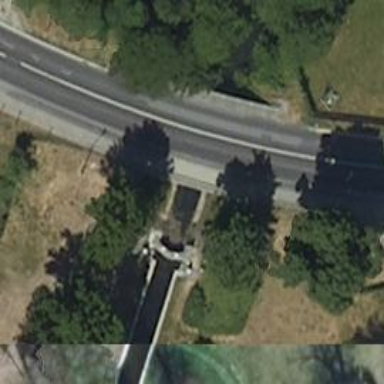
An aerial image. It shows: Lock gate on waterway.